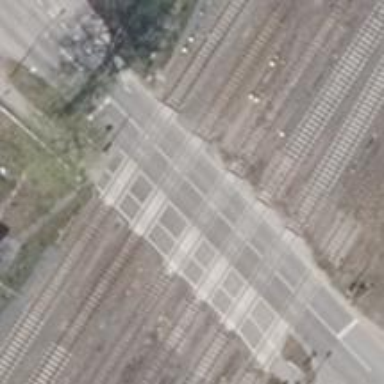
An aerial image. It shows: Level crossing on the railway with lights.